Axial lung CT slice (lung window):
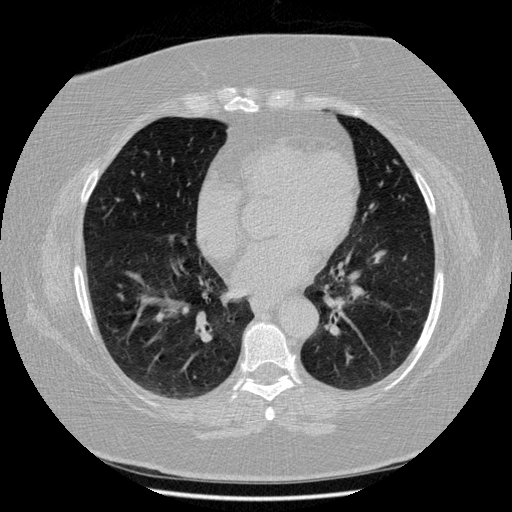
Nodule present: no